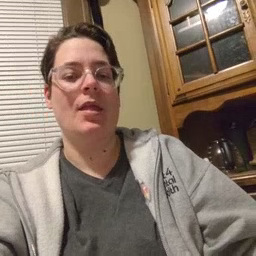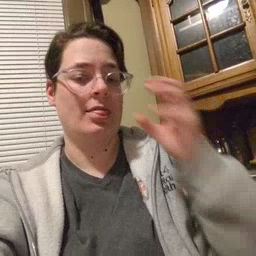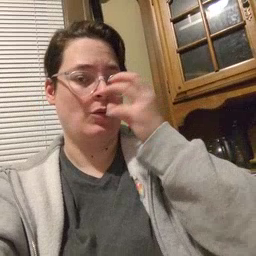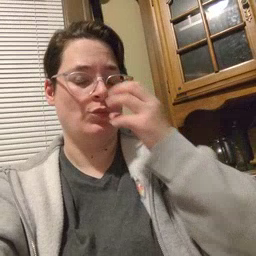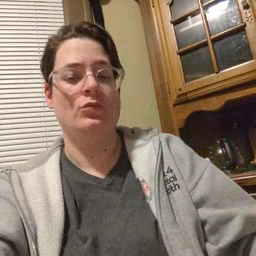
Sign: clown